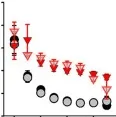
Inactivation properties of WT Nav1.5 and Nav1.5-F1571L alone or co-expressed with beta1. (B) The time constants of channel inactivation for WT Nav1.5 (black circles, n = 5), WT Nav1.5 + beta1 (gray circles, n = 12), Nav1.5-F1571L (full red inverted triangles, n = 9), and Nav1.5-F1571L + beta1 (open red inverted triangles, n = 12). The values shown are means +- SEM.
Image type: pathology (fish)